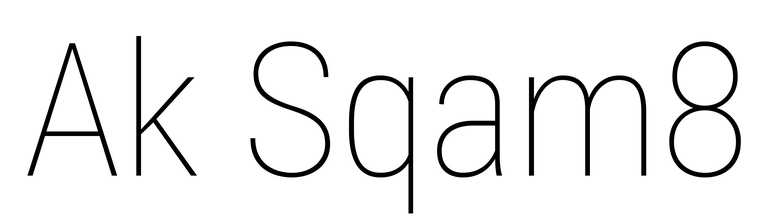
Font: Roboto_Condensed_Thin